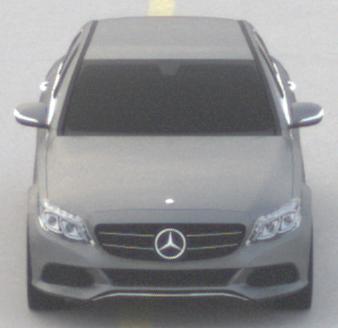
Make: Mercedes-Benz
Model: C 160
Detailed model: C-Class (205) Limousine
Model produced from: 2015/04
Model produced until: 2018/04
Doors: 4
Color: gray
Road condition: dry road
Daytime: morning or afternoon
Contrast: low contrast